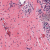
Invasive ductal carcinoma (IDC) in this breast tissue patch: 0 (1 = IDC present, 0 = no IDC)